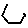
Label: hexagon